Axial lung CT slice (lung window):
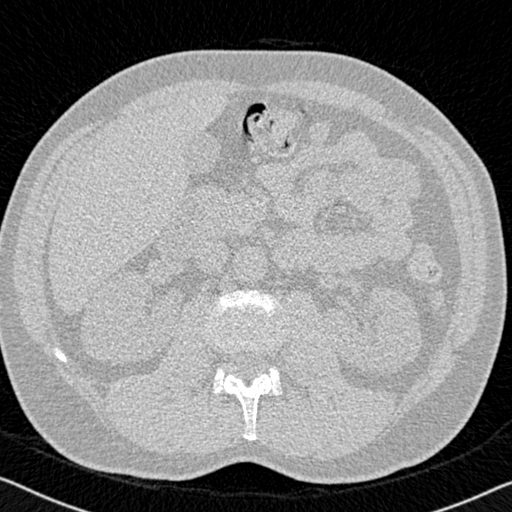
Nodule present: no